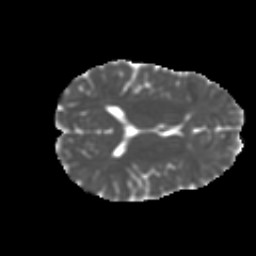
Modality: MD
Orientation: axial
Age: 16
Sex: female
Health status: ill
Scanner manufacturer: ge
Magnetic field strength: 3 T
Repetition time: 6.752 s
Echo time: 0.079 s